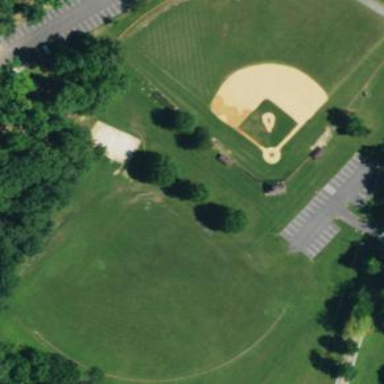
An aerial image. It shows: Grass pitch used for baseball.